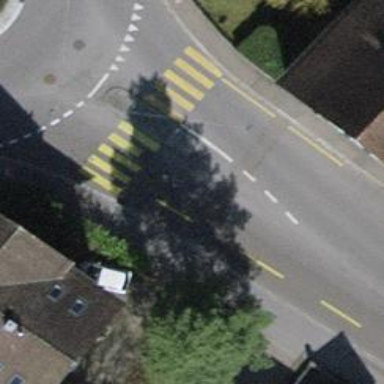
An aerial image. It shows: Kerb serving as barrier.